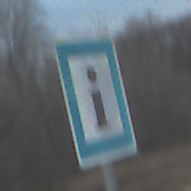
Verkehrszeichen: Informationsstelle
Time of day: SunriseSunset
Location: Outdoor (RoadRail)
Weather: PartlyCloudy
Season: NotSpecified
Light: Natural